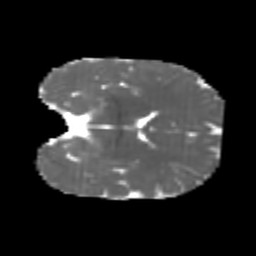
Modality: MD
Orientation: coronal
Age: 7
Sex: male
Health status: healthy